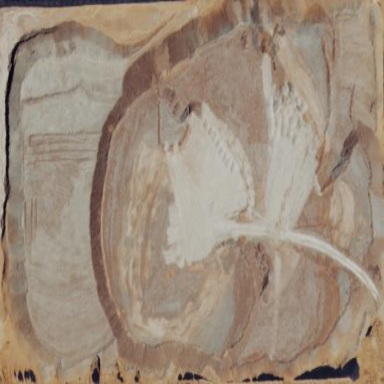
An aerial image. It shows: Spoil heap created by human activity.